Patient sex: M
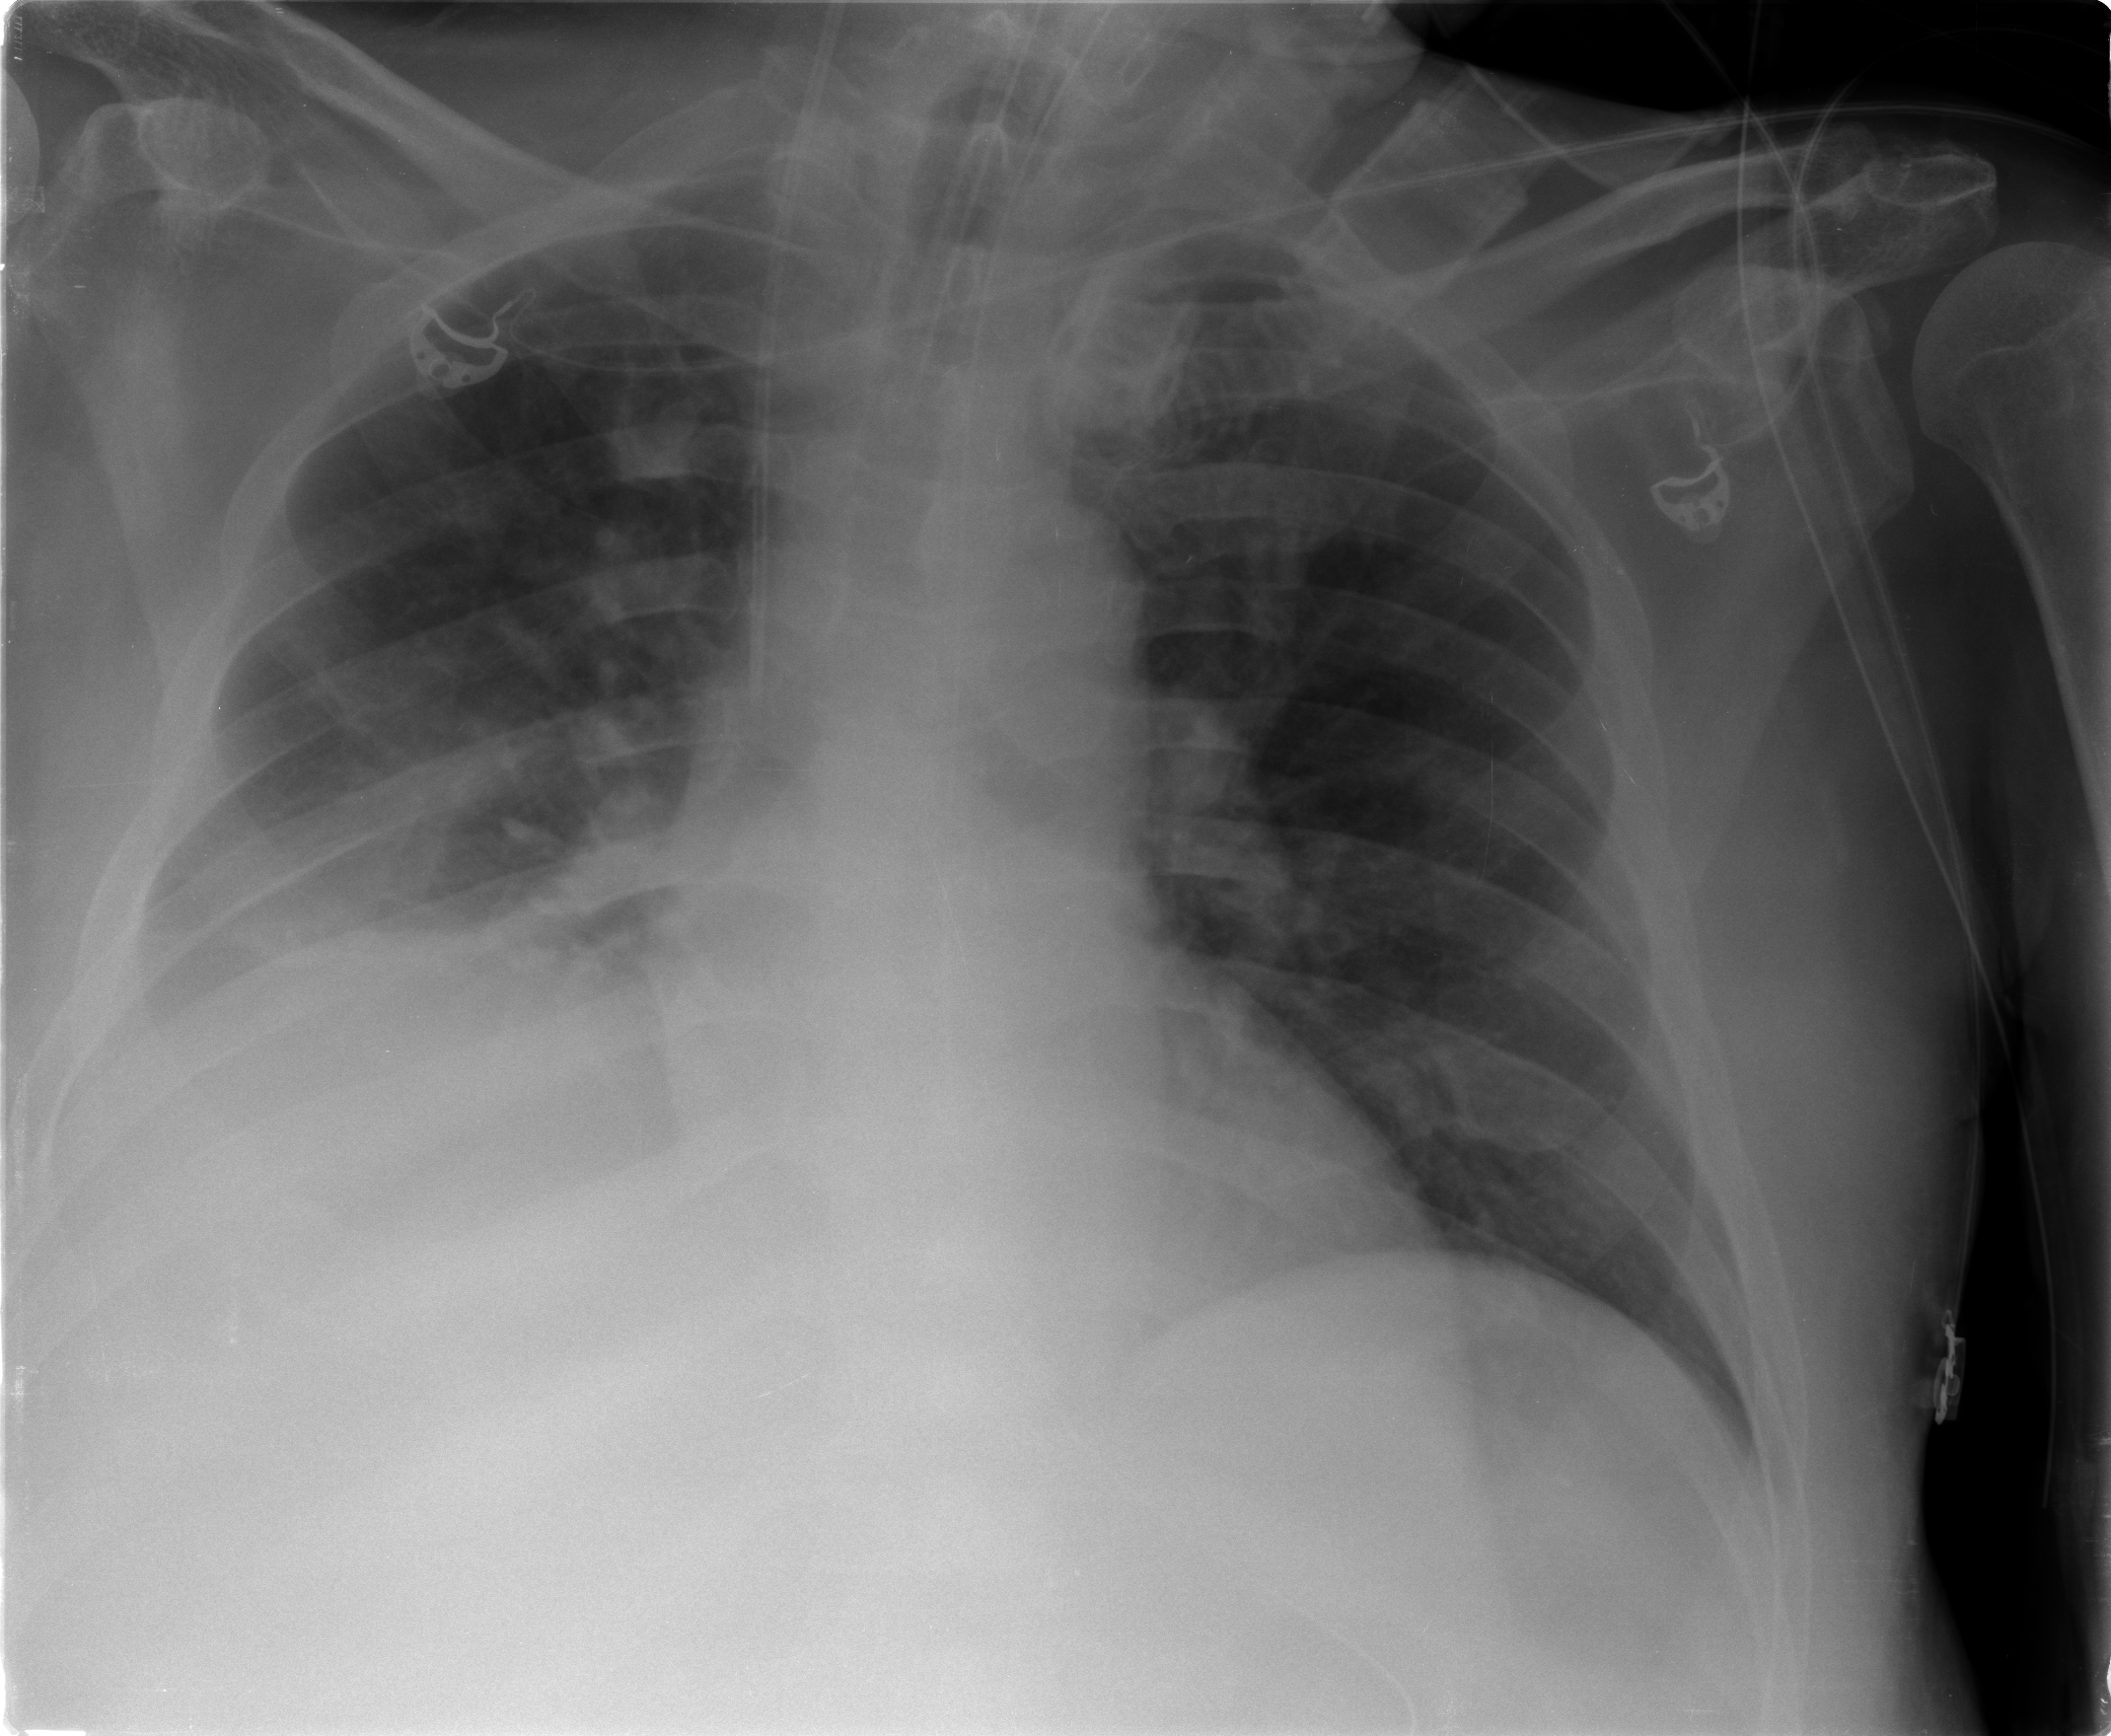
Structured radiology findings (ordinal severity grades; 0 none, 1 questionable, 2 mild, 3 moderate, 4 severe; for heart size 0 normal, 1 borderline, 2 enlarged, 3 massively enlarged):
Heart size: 0
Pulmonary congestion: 1
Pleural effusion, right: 2
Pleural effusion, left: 0
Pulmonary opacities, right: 0
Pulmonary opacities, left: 0
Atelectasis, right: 2
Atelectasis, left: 0